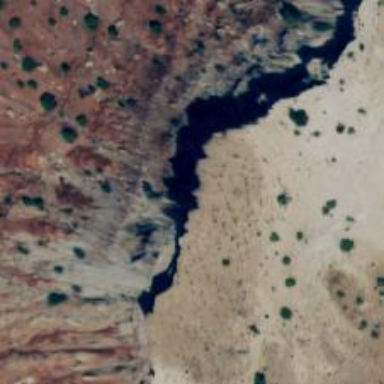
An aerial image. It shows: Cliff in nature.